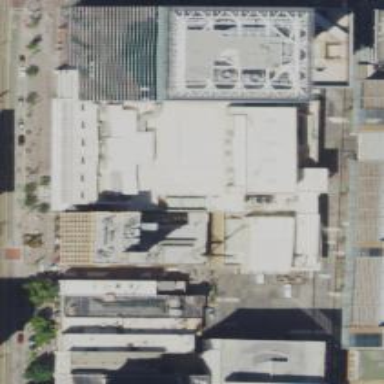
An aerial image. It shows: Commercial building that houses theatre.